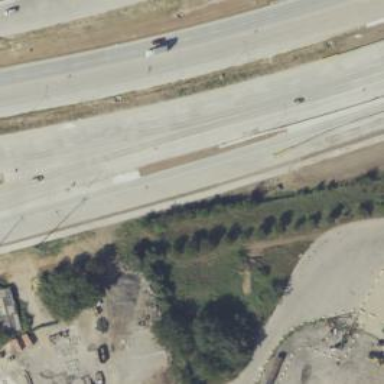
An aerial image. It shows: Secondary road with frontage road.